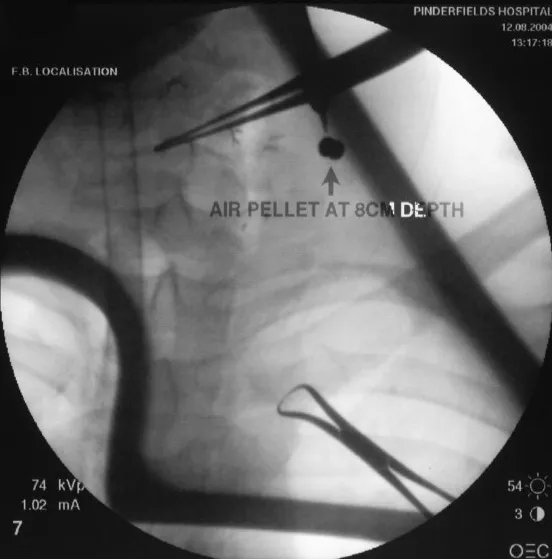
Intra-operative image intensification views showing air gun pellet anterior to transverse process of C6 vertebra.
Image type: radiology (x_ray)